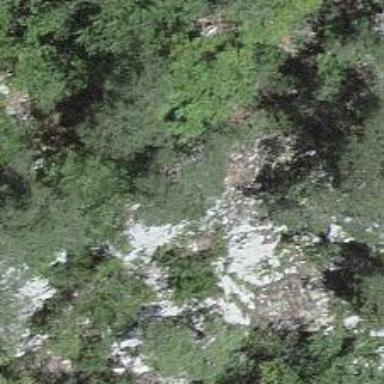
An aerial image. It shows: Natural cliff.